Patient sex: M
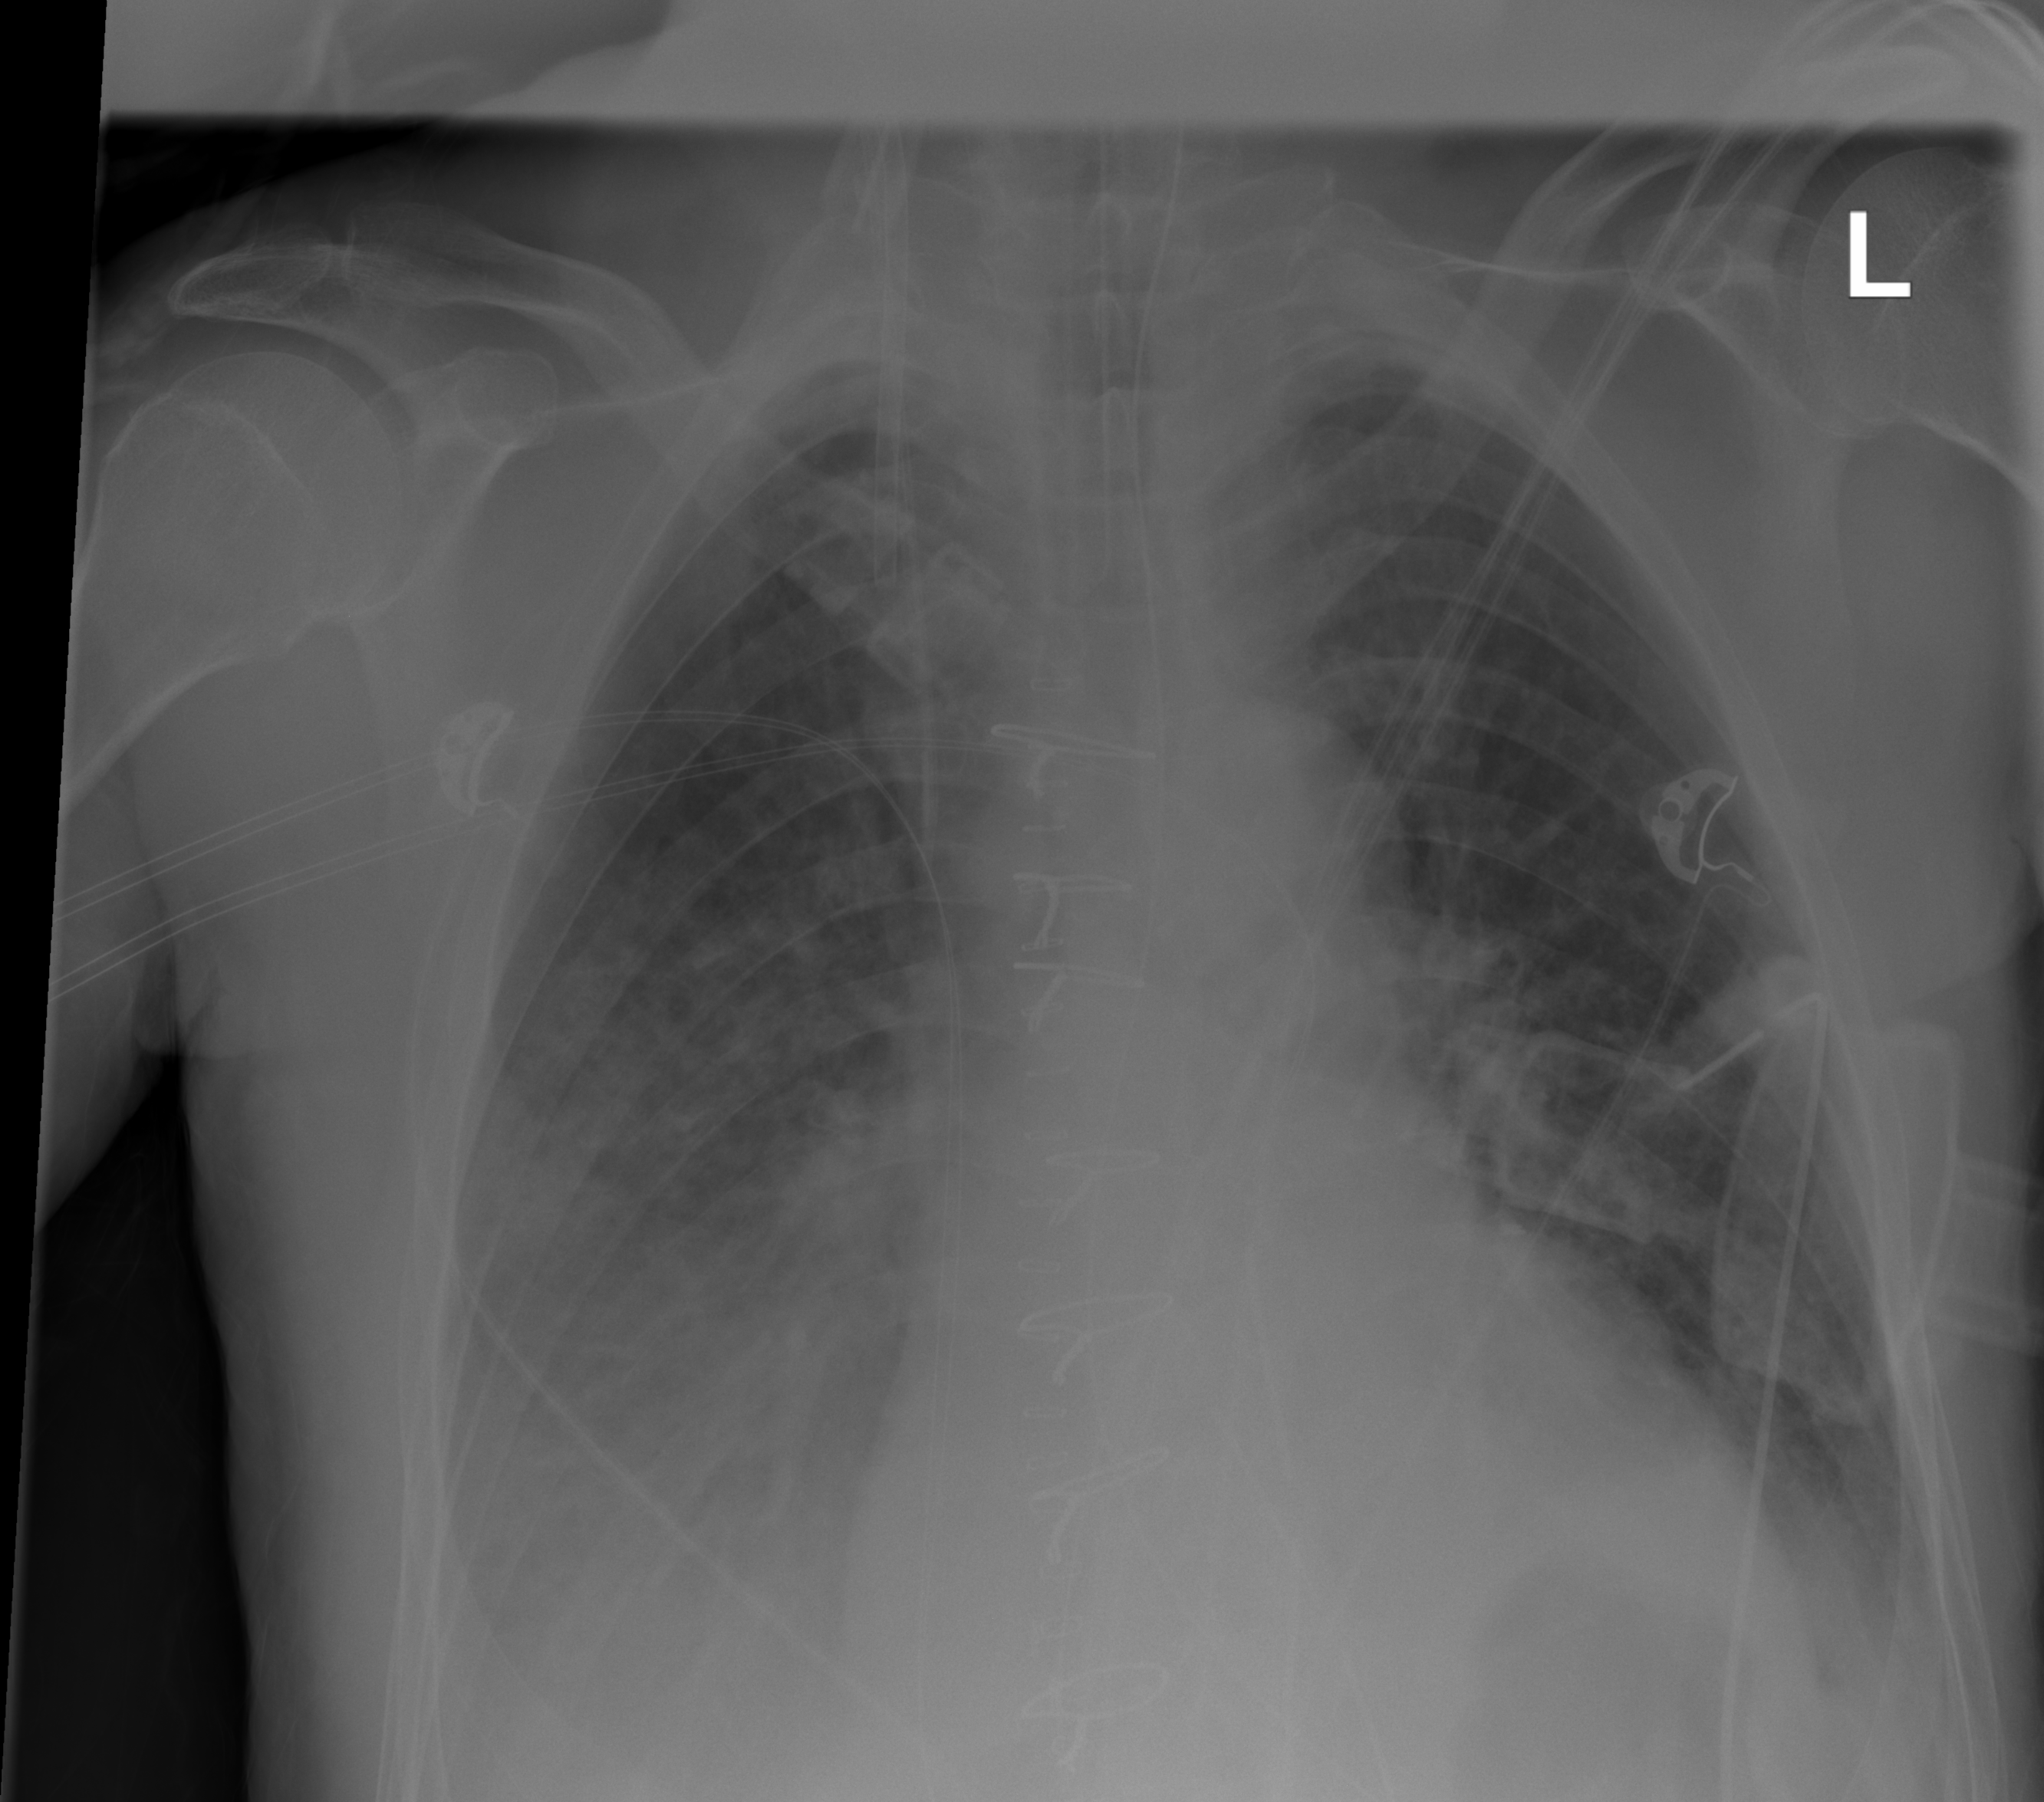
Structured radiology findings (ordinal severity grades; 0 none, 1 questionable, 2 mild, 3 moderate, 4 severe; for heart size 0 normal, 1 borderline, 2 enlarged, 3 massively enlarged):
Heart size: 0
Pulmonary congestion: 3
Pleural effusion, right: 3
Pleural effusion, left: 2
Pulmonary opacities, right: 0
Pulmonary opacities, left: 0
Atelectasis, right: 2
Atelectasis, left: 0